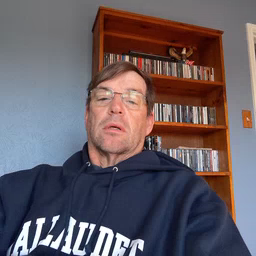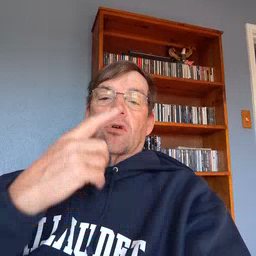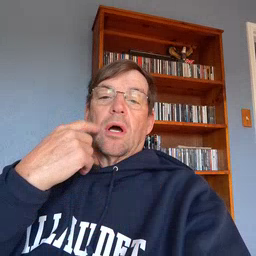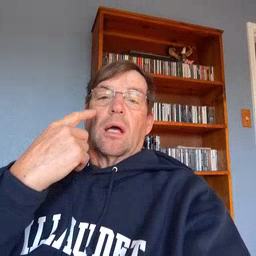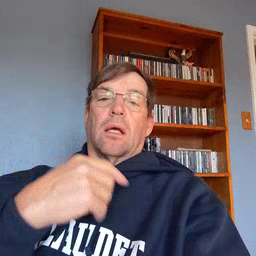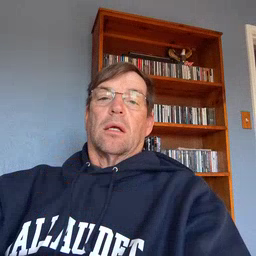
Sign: cry